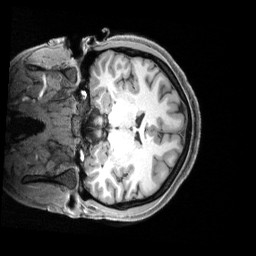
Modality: T1w
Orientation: coronal
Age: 32
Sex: female
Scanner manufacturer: siemens
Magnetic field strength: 3 T
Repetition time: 2.4 s
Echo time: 0.00219 s